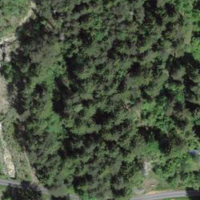
EUNIS habitat code: 43
Species observed at this site:
Cephalanthera rubra